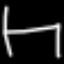
Label: chair